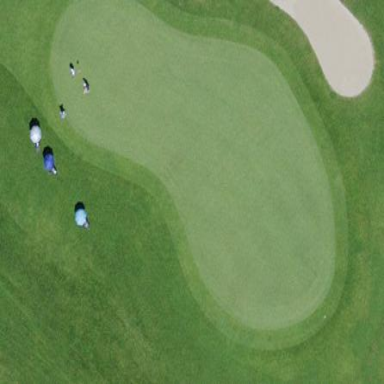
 ideal for leisure and sports activities."